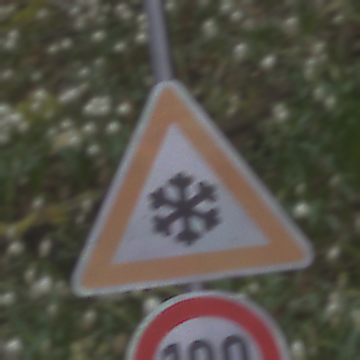
Verkehrszeichen: SchneeOderEisglaette
Zusatzzeichen unten: Geschwindigkeit100
Umgebung: Outdoor, Nature
Tageszeit: MorningAfternoon
Wetter: PartlyCloudy
Licht: Natural
Jahreszeit: NotSpecified
Kontrast: LowContrast